Aerial crown-view tile of a tropical tree (Barro Colorado Island, Panama), acquired 20240716:
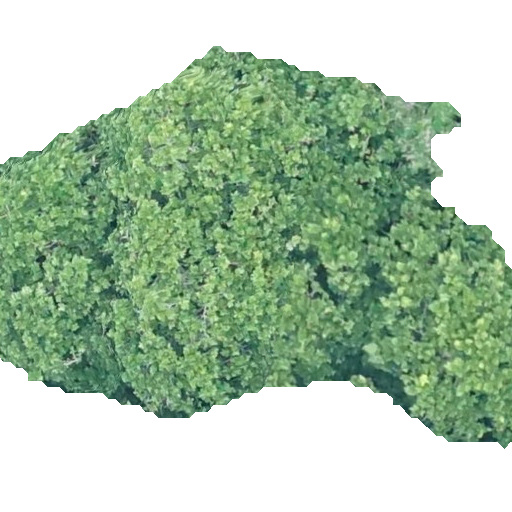
Species: Anacardium excelsum
GBIF accepted scientific name: Anacardium excelsum
Crown area: 246.604 m²